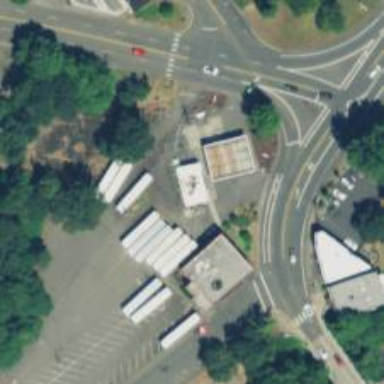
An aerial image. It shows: Convenience shop.